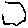
Label: hexagon